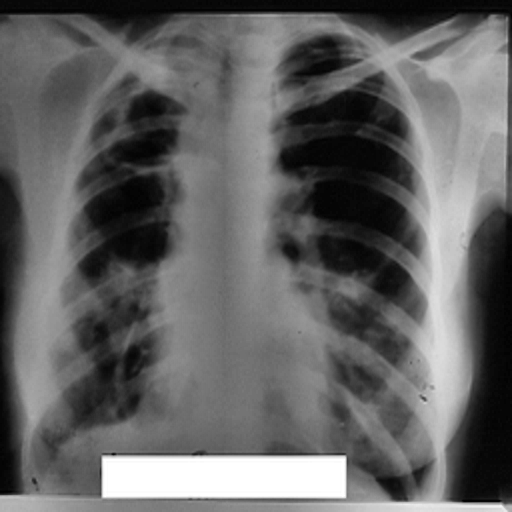
Finding: TUBERCULOSIS